Question: I'm getting the following error when deploying my application to Tomcat:

I have added the <URL> jar file to the folder of Tomcat. I have also added it to my classpath in eclipse.
I am deploying my application as a WAR file built using Apache ant form the command line. I think the problem may lay in my file.
'''
<?xml version="1.0" ?>
<project name="IBM_Project" default="dist" basedir=".">
<description>
sample
</description>
<!-- set global properties for this build -->
<property name="src" location="src"/>
<property name="build" location="build"/>
<property name="dist" location="dist"/>
<property name="lib" location="lib"/>
<property name="web.dir" location="WebContent"/>
<path id="class.path">
<pathelement path="${classpath}"/>
<fileset dir="lib">
<include name="**/*.jar"/>
</fileset>
</path>
<javac srcdir="${src}"
destdir="${build}"
classpathref="class.path"/>
<target name="init">
<!-- Create the time stamp -->
<tstamp/>
<!-- Create the build directory structure used by compile -->
<mkdir dir="${build}"/>
</target>
<target name="compile" depends="init"
description="compile the source " >
<!-- Compile the java code from ${src} into ${build} -->
<javac srcdir="${src}" destdir="${build}"/>
</target>
<target name="dist" depends="compile"
description="generate the distribution" >
<!-- Create the distribution directory -->
<mkdir dir="${dist}/lib"/>
<!-- Put everything in ${build} into the MyProject-${DSTAMP}.jar file -->
<jar jarfile="${dist}/PROJECT-${DSTAMP}.jar" basedir="${build}"/>
</target>
<target name="build-war">
<war destfile="${dist}/ROOT.war" webxml="${web.dir}/WEB-INF/web.xml">
<fileset dir="${web.dir}">
<include name="**/*.*"/>
</fileset>
<lib dir="${lib}">
</lib>
<classes dir="${build}"/>
</war>
</target>
<target name="clean"
description="clean up" >
<!-- Delete the ${build} and ${dist} directory trees -->
<delete dir="${build}"/>
<delete dir="${dist}"/>
</target>
</project>
'''
Ant command that's run:
> ant build-war
I probably have a lot of things in my build.xml that are irrelevant, I'm still trying to learn my way around Ant.
Could anyone please shed a light on my problem?
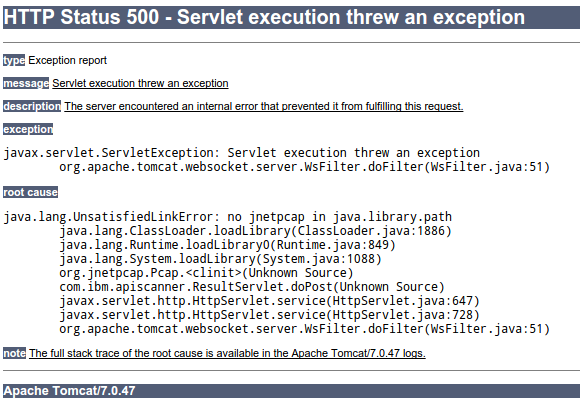
Answer: It means that the native jnetpcap shared library is not found. jnetpcap is a Java wrapper for the native libpcap library. Having the "libpcap" library or WinPcap on windows systems installed is a prerequisite for <URL> jnetpcap.
The library is supplied with jNetPcap. You need to ensure that you correctly define on each particular system, the folder or directory where the library is located. For detailed information about solving the issue please refer to the jnetpcap <URL>.